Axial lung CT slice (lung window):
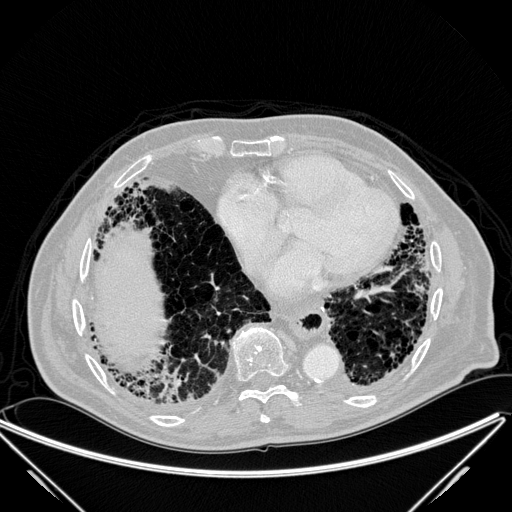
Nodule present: no